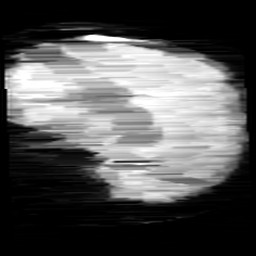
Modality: minIP
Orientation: sagittal
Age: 9
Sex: male
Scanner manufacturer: siemens
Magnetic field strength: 3 T
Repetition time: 0.027 s
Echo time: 0.02 s